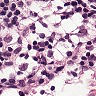
Metastatic tissue present: no